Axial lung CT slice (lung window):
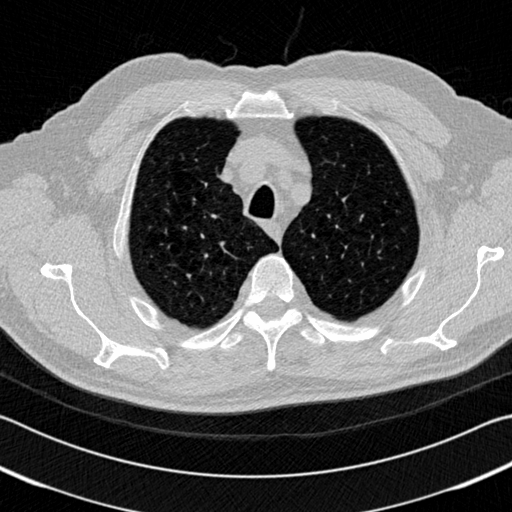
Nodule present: no